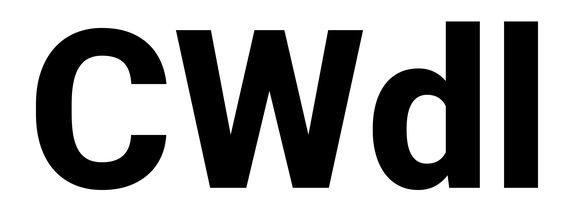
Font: Roboto_ExtraBold